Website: macys
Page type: delivery-shipping
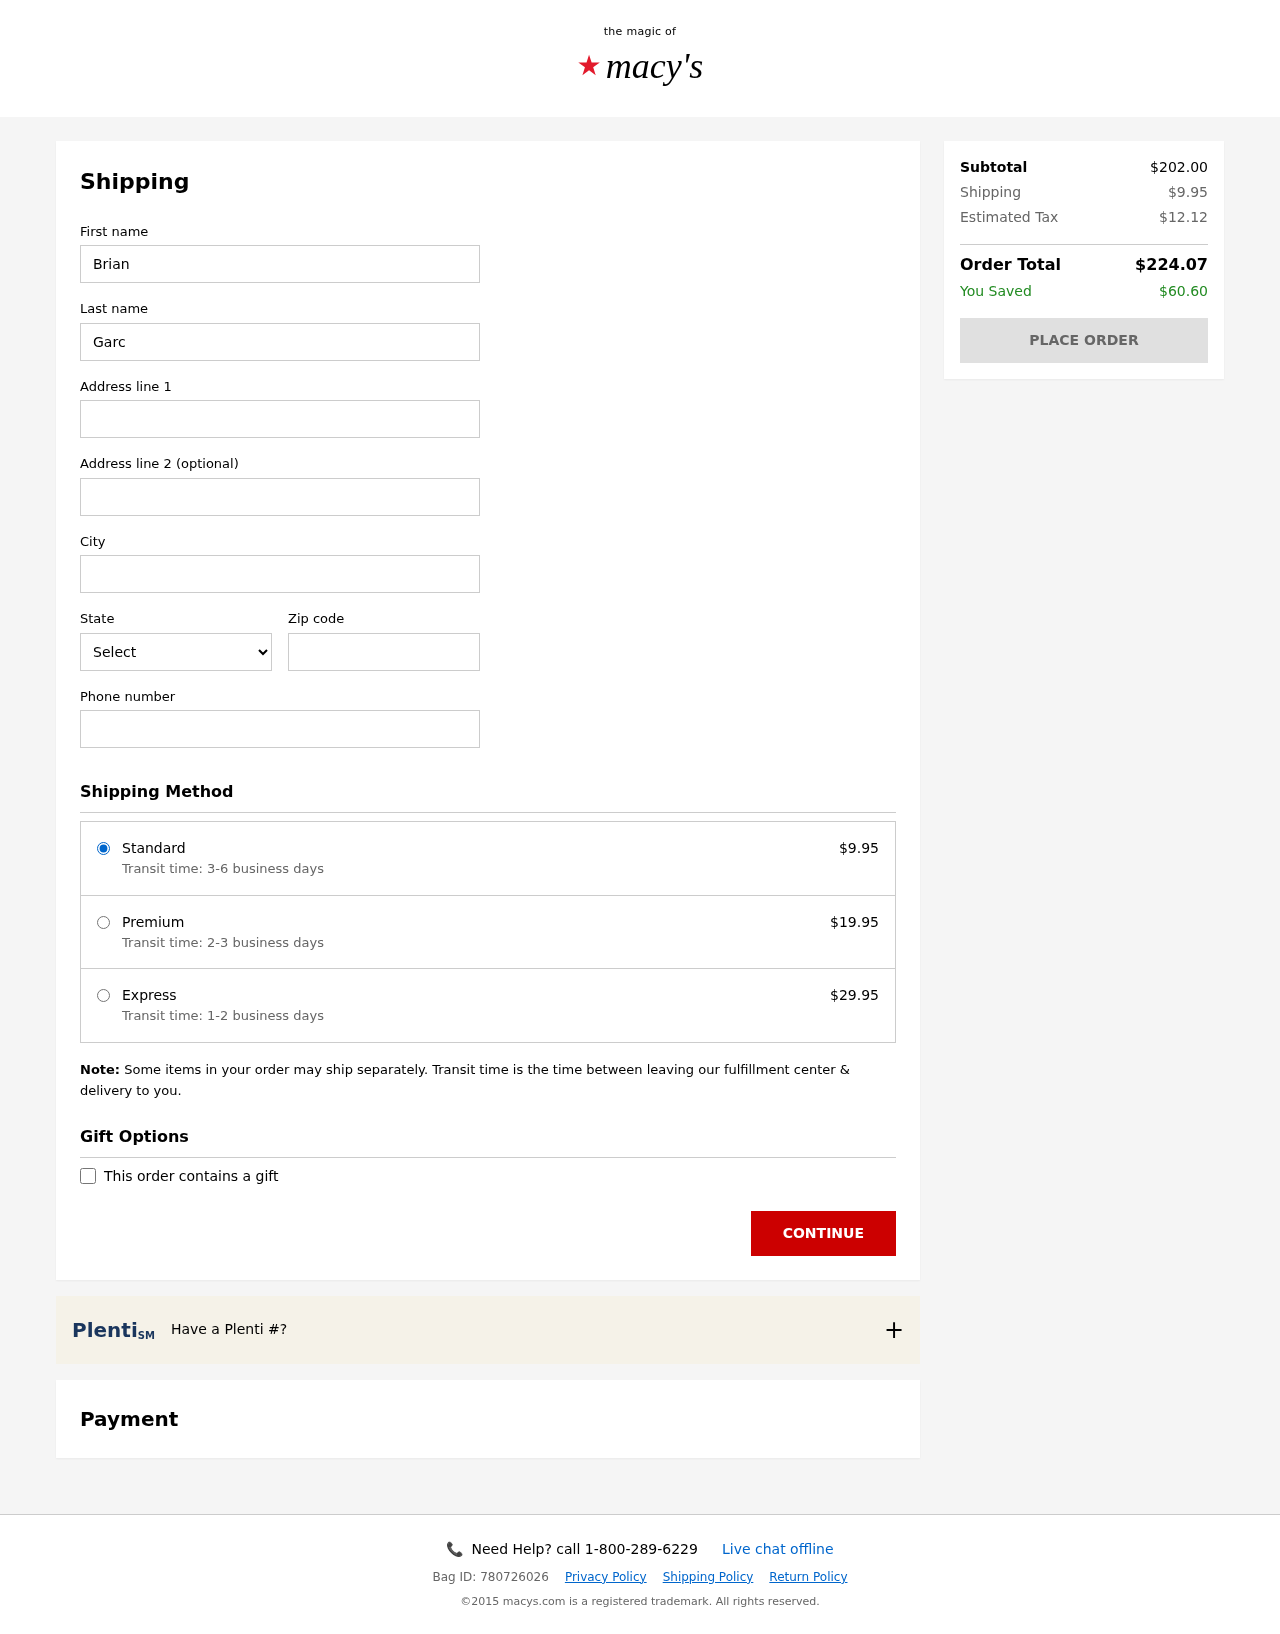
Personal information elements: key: PII_CITY
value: North Heidi
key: PII_FIRSTNAME
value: Brian
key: PII_LASTNAME
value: Garcia
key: PII_PHONE
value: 3425612620
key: PII_POSTCODE
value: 07692
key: PII_STATE_ABBR
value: MO
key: PII_STREET
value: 4607 David Valleys Apt. 426
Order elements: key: ORDER_SHIPPING_COST
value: $9.95
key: ORDER_SHIPPING_PREMIUM
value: $19.95
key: ORDER_SHIPPING_EXPRESS
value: $29.95
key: ORDER_SUBTOTAL
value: $202.00
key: ORDER_TAX
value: $12.12
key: ORDER_TOTAL
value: $224.07
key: ORDER_SAVINGS
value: $60.60